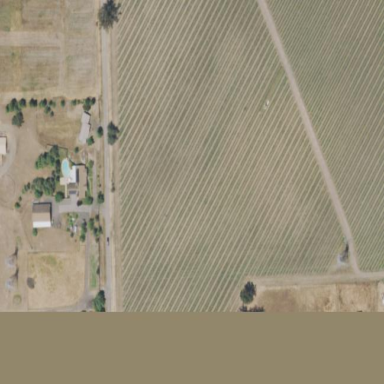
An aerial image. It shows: Vineyard where grapes are grown.